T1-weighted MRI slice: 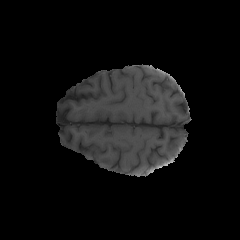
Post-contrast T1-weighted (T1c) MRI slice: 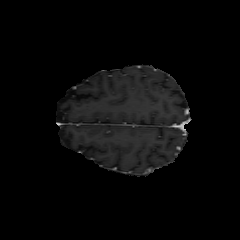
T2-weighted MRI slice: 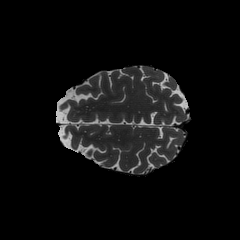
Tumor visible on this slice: no